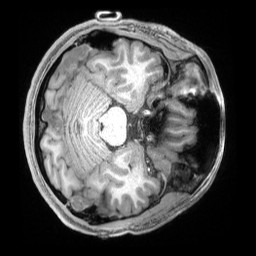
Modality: T1w
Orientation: axial
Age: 26
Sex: male
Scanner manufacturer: siemens
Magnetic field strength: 3 T
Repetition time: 2.4 s
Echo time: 0.00226 s